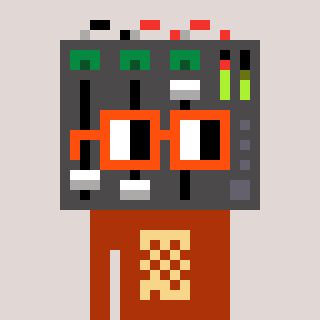
a pixel art character with square orange glasses, a mixer-shaped head and a hotbrown-colored body on a warm background